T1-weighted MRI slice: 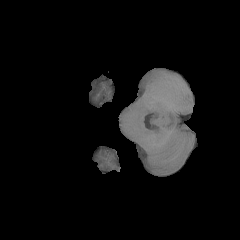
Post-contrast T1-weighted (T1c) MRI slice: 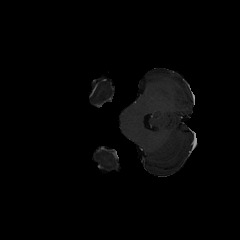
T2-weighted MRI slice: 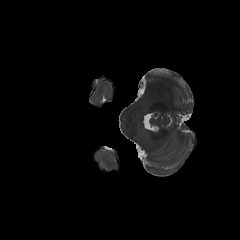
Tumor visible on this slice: no